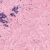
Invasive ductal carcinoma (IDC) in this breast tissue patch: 0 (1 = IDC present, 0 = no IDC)